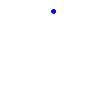
Particle: kaon